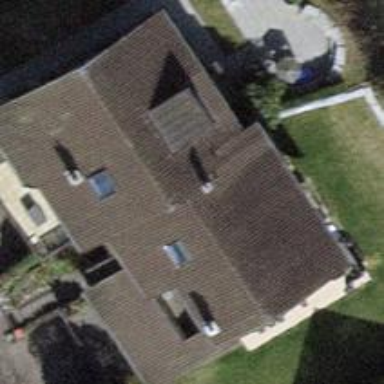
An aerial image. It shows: Semidetached house with gabled roof.